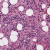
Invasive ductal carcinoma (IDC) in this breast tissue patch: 1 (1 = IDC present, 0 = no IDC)